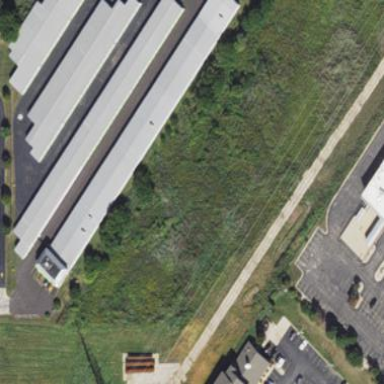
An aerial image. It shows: Building used for storage rental.